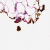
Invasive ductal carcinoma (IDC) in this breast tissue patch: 0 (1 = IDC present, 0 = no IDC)